Question: I cannot change checkbox box color when the mouse is hovering on the checkbox. I'm new to WPF.
'''
<CheckBox x:Name="TopMostCheckBox"
Content="TopMost"
FontFamily="Source Code Pro"
HorizontalAlignment="Left"
IsChecked="True"
Background="#1F1F24"
BorderThickness="0"
BorderBrush="#1F1F24"
Foreground="#C95959"
Margin="493,325,0,0"
VerticalAlignment="Top"/>
'''
Here's what I mean:

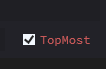
Answer: As far as I remember you should create a trigger with a setter:
'''
<ControlTemplate.Triggers>
...
<Trigger Property="IsMouseOver" Value="true">
<Setter
Property="Background"
TargetName="checkBoxBorder"
Value="{StaticResource OptionMark.MouseOver.Background}"/>
...
</Trigger>
...
</ControlTemplate.Triggers>
'''